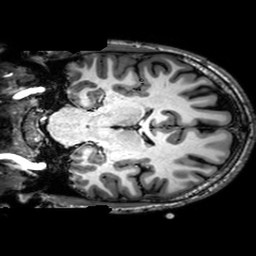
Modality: T1w
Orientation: coronal
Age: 23
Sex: male